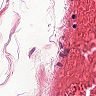
Metastatic tissue present: no